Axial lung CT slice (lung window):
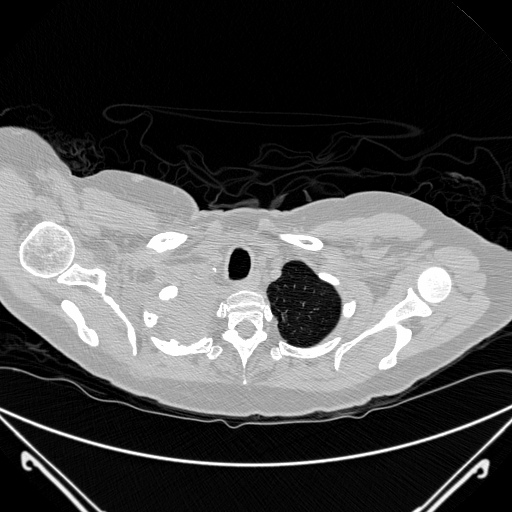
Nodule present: no